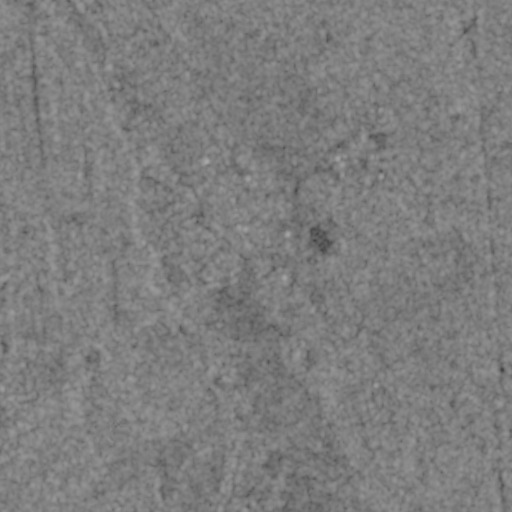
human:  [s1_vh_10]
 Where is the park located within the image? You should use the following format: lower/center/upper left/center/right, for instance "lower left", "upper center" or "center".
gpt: The park is located in the upper center of the image.
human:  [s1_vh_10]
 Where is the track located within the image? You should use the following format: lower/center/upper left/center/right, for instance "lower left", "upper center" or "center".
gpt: The track is located in the upper center of the image.
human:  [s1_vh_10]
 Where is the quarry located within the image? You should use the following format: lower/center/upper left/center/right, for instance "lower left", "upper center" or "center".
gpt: There is no quarry in the image.

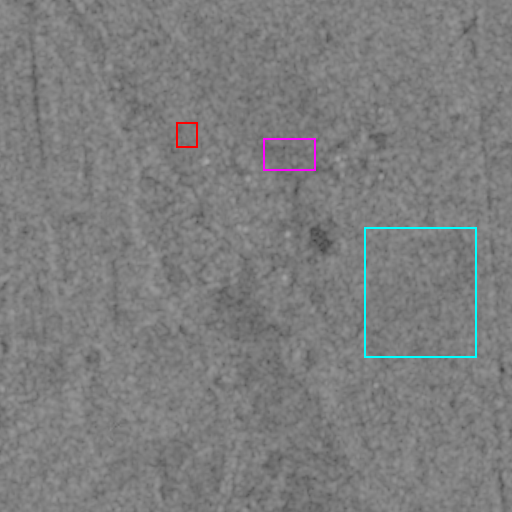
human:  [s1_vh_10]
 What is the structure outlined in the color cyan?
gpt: The structure outlined in cyan is a crop field.
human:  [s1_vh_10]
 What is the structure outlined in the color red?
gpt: The structure outlined in red is a park.
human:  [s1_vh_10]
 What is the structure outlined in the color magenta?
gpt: The structure outlined in magenta is a track.
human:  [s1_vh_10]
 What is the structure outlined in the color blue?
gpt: There is no blue outline.